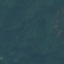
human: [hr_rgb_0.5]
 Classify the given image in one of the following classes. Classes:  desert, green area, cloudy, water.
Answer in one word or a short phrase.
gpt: green area